Question: I want to detect a shape(blue area) in an image. How do I start reading the pixels from a user input coordinate(red dot), scan the pixels around the dot, and stop reading when it crosses the boundary of the shape, instead of scanning the whole image as following?
'''
for (int y = 0 < height; y++) {
for (int x = 0; x < width; x++) {
// Read and store pixel value and location
}
}
'''

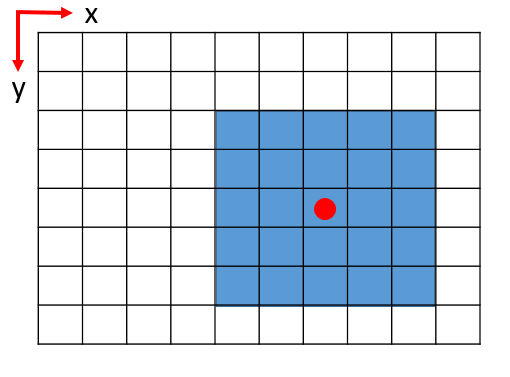
Answer: If you want to get the list of pixels belonging to the shape surrounding the dot, you could try something like a <URL>.